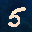
Label: 5